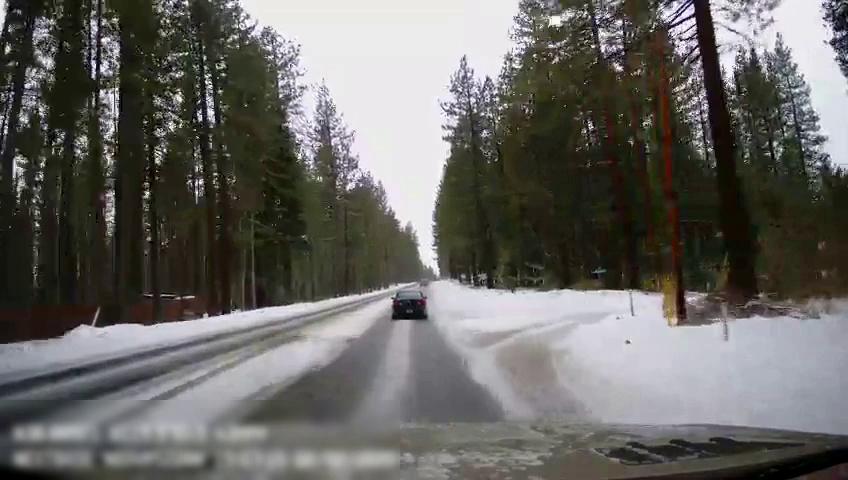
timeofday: Day
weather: Snowy
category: Drivable Space
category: Vehicles | Car